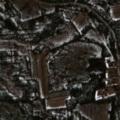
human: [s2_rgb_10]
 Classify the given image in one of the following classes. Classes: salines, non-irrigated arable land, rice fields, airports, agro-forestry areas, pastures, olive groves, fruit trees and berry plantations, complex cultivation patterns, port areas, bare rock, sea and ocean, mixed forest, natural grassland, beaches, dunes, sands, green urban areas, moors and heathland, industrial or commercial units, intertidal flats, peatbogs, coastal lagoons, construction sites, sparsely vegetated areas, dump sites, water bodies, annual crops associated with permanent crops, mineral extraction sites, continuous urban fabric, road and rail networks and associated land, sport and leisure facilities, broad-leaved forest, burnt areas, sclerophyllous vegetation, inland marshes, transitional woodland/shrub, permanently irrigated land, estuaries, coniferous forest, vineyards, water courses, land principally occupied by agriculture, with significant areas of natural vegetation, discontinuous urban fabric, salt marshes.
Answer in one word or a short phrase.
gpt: coniferous forest, transitional woodland/shrub